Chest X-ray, AP view. Patient: 19 years old, sex F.
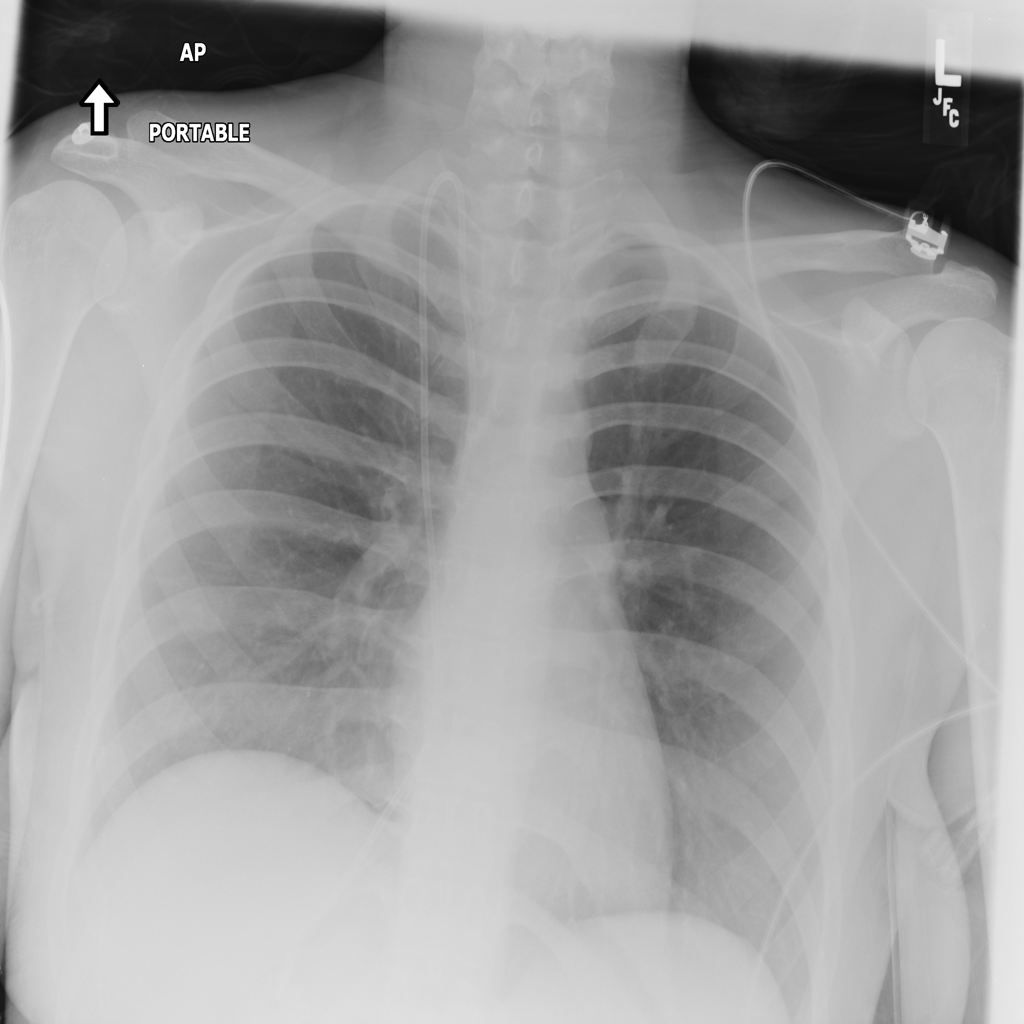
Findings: No Finding